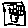
Label: house